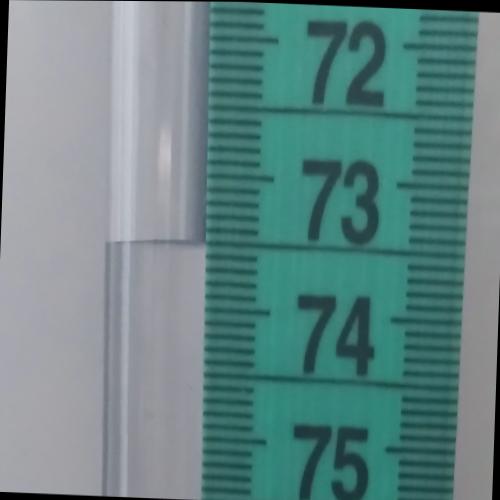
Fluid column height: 73.5 cm